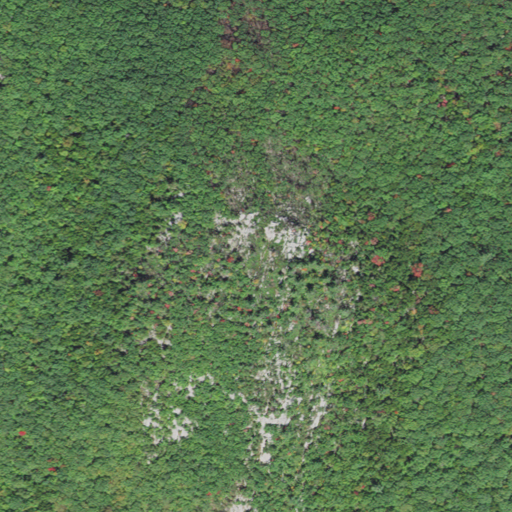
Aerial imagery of mountain in Massachusetts named Pine Cobble containing deciduous forest and grassland